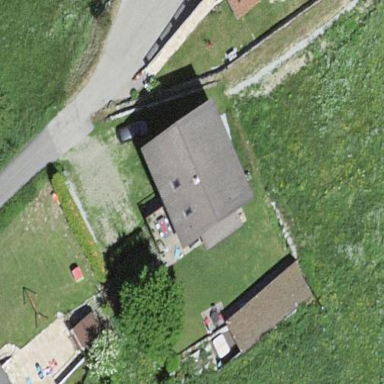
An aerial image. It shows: Simple house.